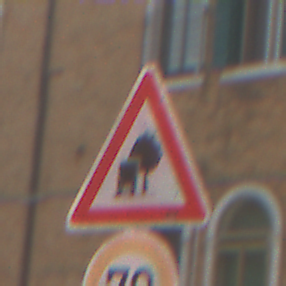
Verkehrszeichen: UnzureichendesLichtraumprofil
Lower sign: Geschwindigkeit70
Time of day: MorningAfternoon
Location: Outdoor (Urban)
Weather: Clear
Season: NotSpecified
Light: Natural